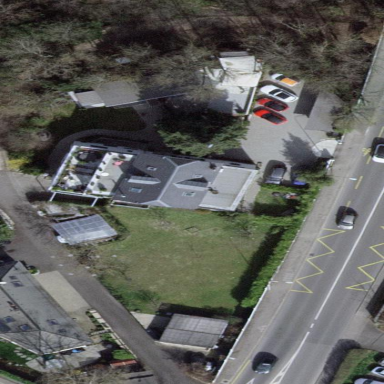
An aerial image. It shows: Garden surrounded by fence.